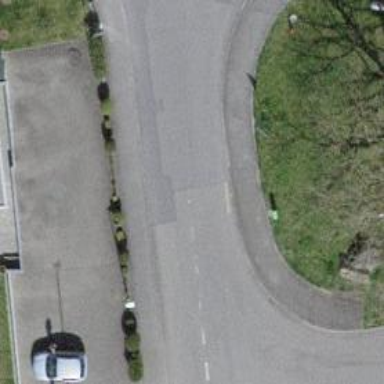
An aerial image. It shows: Sidewalk.